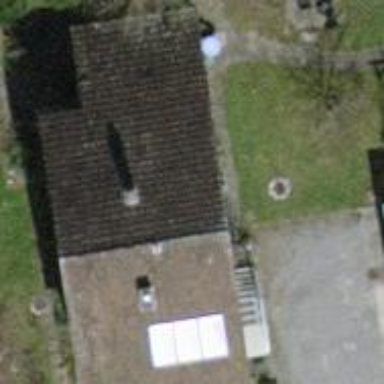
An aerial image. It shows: Building with tiled roof.